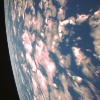
Label: cloud